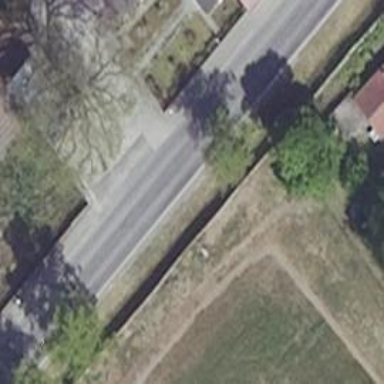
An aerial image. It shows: Secondary road.